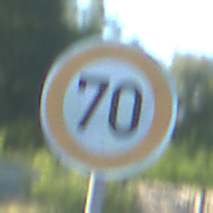
Verkehrszeichen: Geschwindigkeit70
Umgebung: Outdoor, Nature
Tageszeit: MorningAfternoon
Wetter: Clear
Licht: Natural
Jahreszeit: NotSpecified
Kontrast: HighContrast